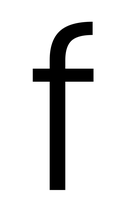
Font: Poppins-Light